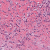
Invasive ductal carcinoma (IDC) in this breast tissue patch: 0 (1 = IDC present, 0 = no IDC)